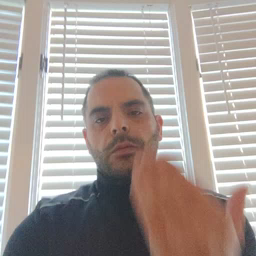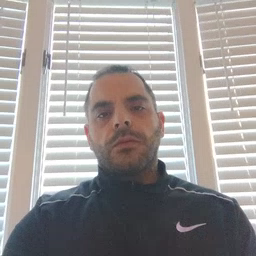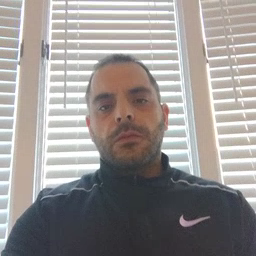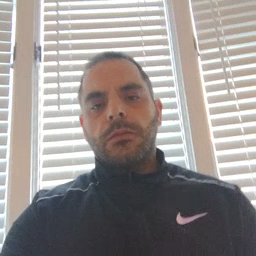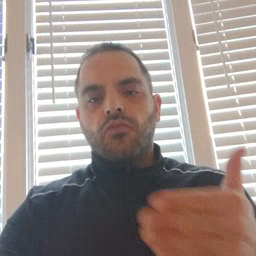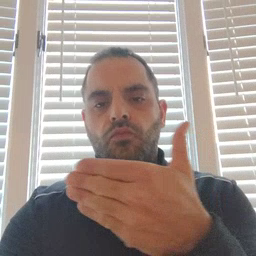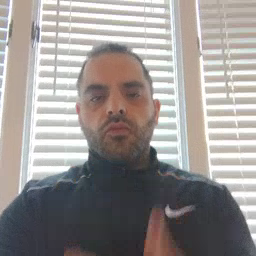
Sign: fish